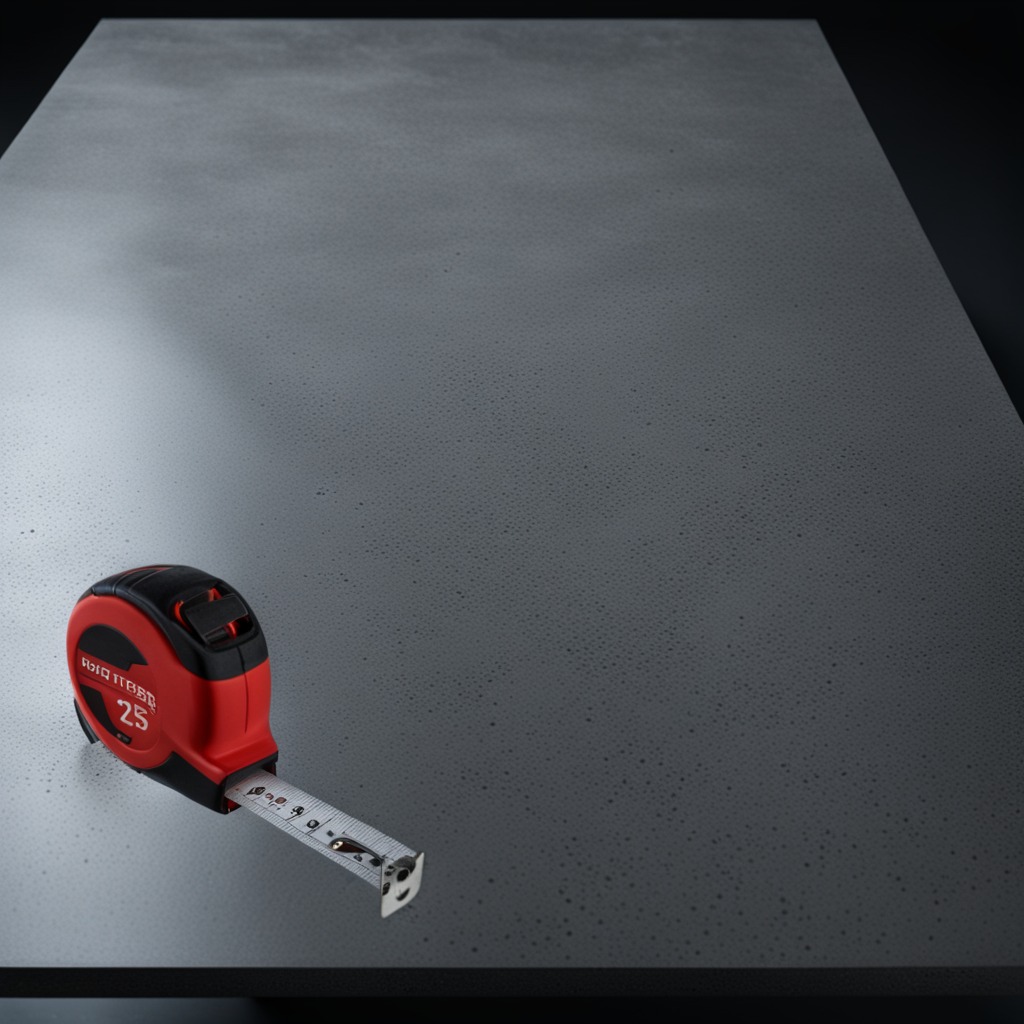
A measuring tape lies on a clean granite table inside a workshop at night dim ambient light soft shadows worn but